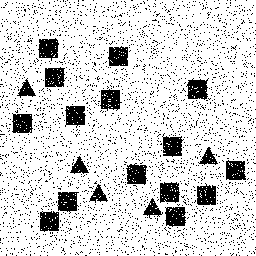
Squares: 15
Triangles: 5
Stars: 0
Total shapes: 20